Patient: sex M, age 85
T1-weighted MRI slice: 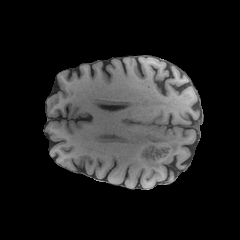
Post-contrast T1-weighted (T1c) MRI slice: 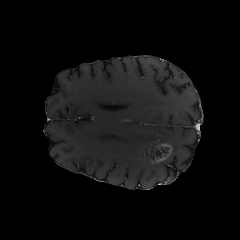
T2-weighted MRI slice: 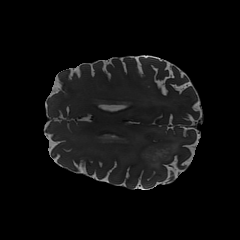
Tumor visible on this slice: yes
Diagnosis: Glioblastoma, IDH-wildtype
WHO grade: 4